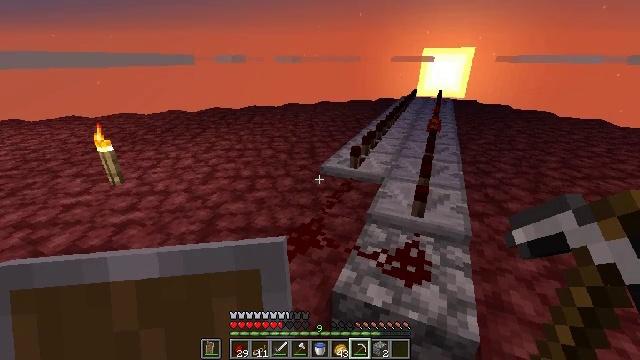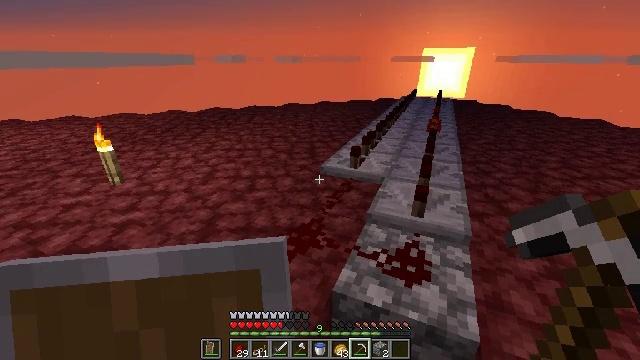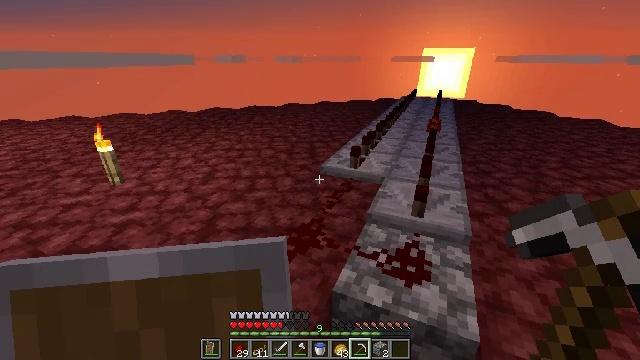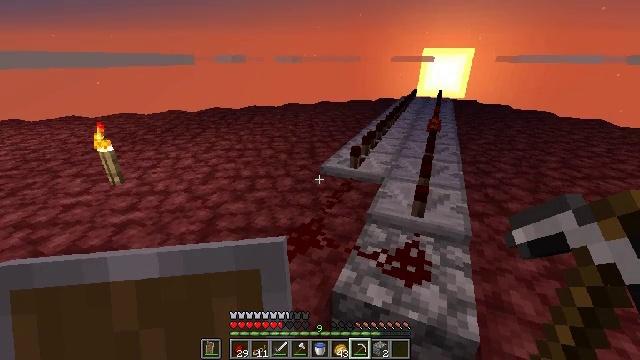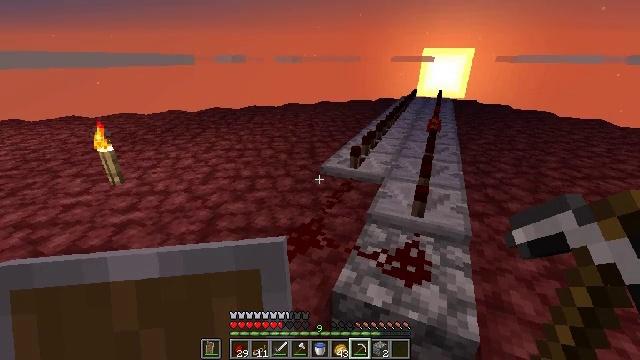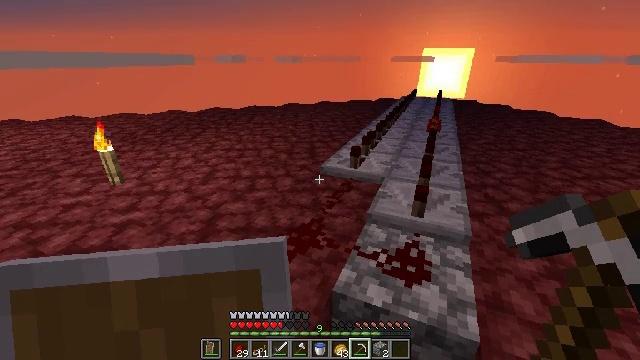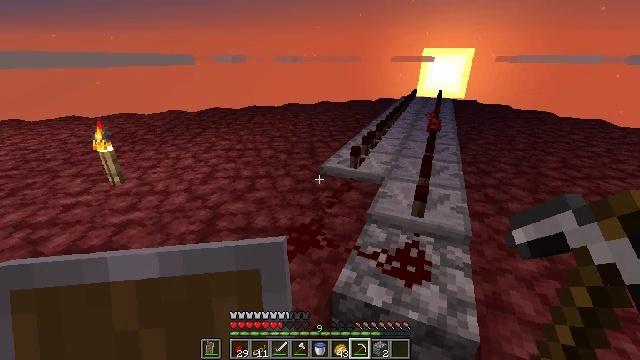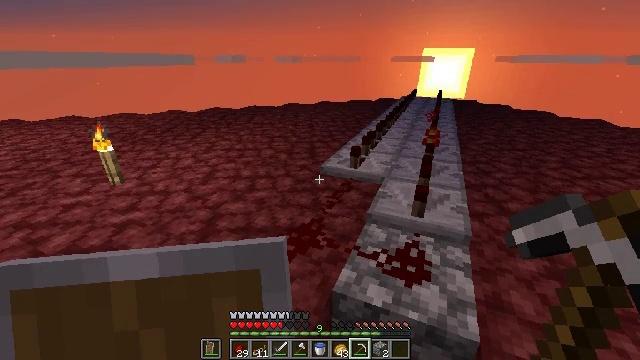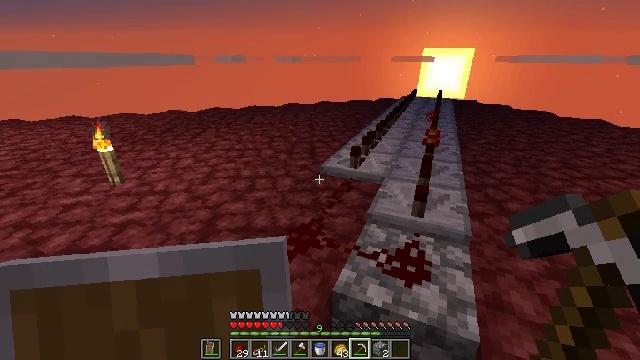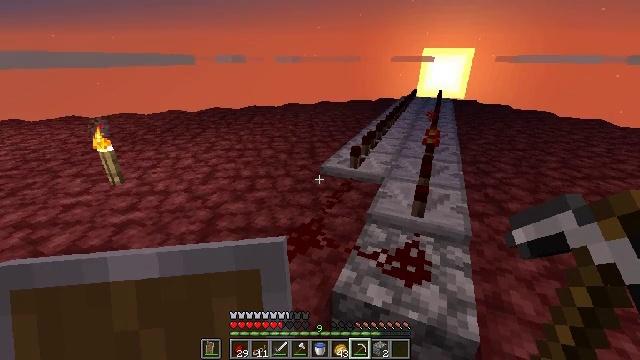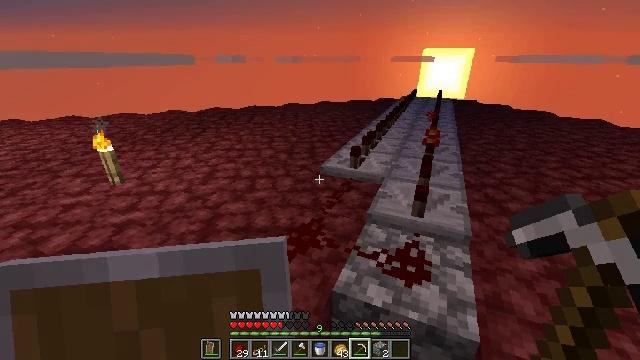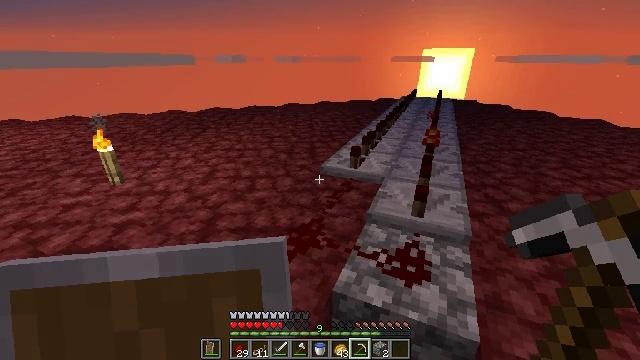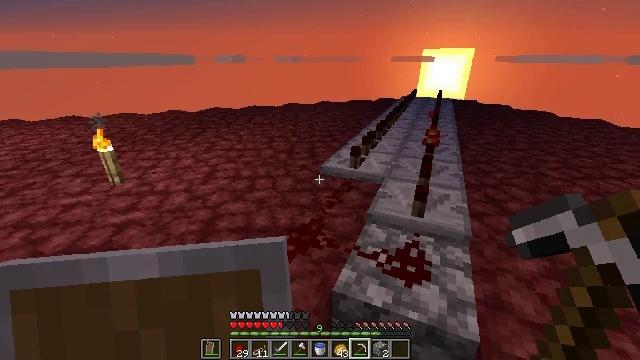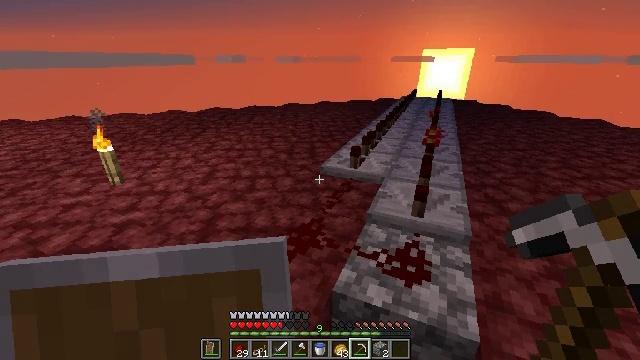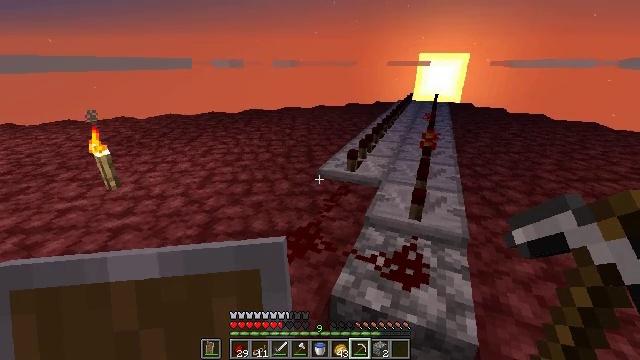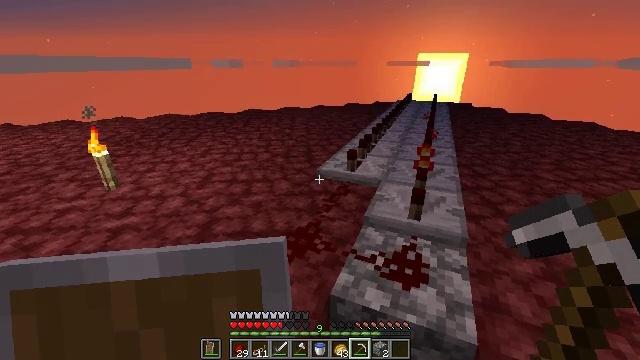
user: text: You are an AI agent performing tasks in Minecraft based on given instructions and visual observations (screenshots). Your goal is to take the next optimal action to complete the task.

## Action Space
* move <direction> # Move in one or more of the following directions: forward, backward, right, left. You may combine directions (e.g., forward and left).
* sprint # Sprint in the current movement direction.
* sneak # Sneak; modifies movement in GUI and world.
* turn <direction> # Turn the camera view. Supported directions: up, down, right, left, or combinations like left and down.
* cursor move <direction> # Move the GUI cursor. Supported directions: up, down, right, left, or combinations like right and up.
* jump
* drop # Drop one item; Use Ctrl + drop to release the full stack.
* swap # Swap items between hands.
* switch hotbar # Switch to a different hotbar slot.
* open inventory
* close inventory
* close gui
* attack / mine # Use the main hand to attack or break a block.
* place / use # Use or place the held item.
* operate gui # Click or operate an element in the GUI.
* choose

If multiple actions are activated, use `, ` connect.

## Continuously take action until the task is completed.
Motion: motion action
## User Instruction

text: Break the redstone wire to disrupt circuits.
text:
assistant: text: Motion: no_op
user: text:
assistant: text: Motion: no_op
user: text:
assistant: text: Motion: no_op
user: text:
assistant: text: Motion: no_op
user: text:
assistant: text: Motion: no_op
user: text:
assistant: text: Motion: no_op
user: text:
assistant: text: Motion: no_op
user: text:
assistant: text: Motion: no_op
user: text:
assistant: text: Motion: no_op
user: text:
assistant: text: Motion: no_op
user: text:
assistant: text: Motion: no_op
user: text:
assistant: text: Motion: no_op
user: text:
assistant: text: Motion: no_op
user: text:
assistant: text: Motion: no_op
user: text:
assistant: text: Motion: no_op
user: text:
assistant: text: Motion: no_op
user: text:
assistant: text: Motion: no_op
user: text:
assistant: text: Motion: no_op
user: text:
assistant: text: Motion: turn down
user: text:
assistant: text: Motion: turn down
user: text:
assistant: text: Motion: turn right and down
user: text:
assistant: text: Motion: turn down
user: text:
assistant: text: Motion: turn down
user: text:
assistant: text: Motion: turn down
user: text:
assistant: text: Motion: turn left and down
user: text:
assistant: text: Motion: turn left
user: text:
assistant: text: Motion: turn left
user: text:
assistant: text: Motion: turn left
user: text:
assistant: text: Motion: turn left
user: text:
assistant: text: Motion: turn left